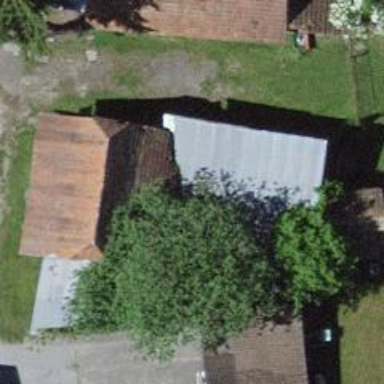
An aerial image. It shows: Rural barn.